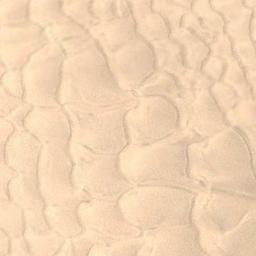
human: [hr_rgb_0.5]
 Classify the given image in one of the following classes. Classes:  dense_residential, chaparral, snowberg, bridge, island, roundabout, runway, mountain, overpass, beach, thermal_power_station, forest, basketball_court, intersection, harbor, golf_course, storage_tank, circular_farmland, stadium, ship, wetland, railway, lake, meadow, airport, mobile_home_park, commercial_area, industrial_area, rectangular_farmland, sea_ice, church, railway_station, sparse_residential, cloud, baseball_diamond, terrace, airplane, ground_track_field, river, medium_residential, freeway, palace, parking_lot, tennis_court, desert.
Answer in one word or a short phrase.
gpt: desert